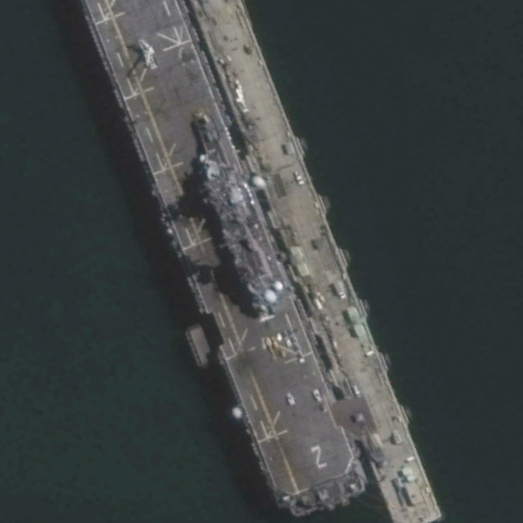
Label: assault